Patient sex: F
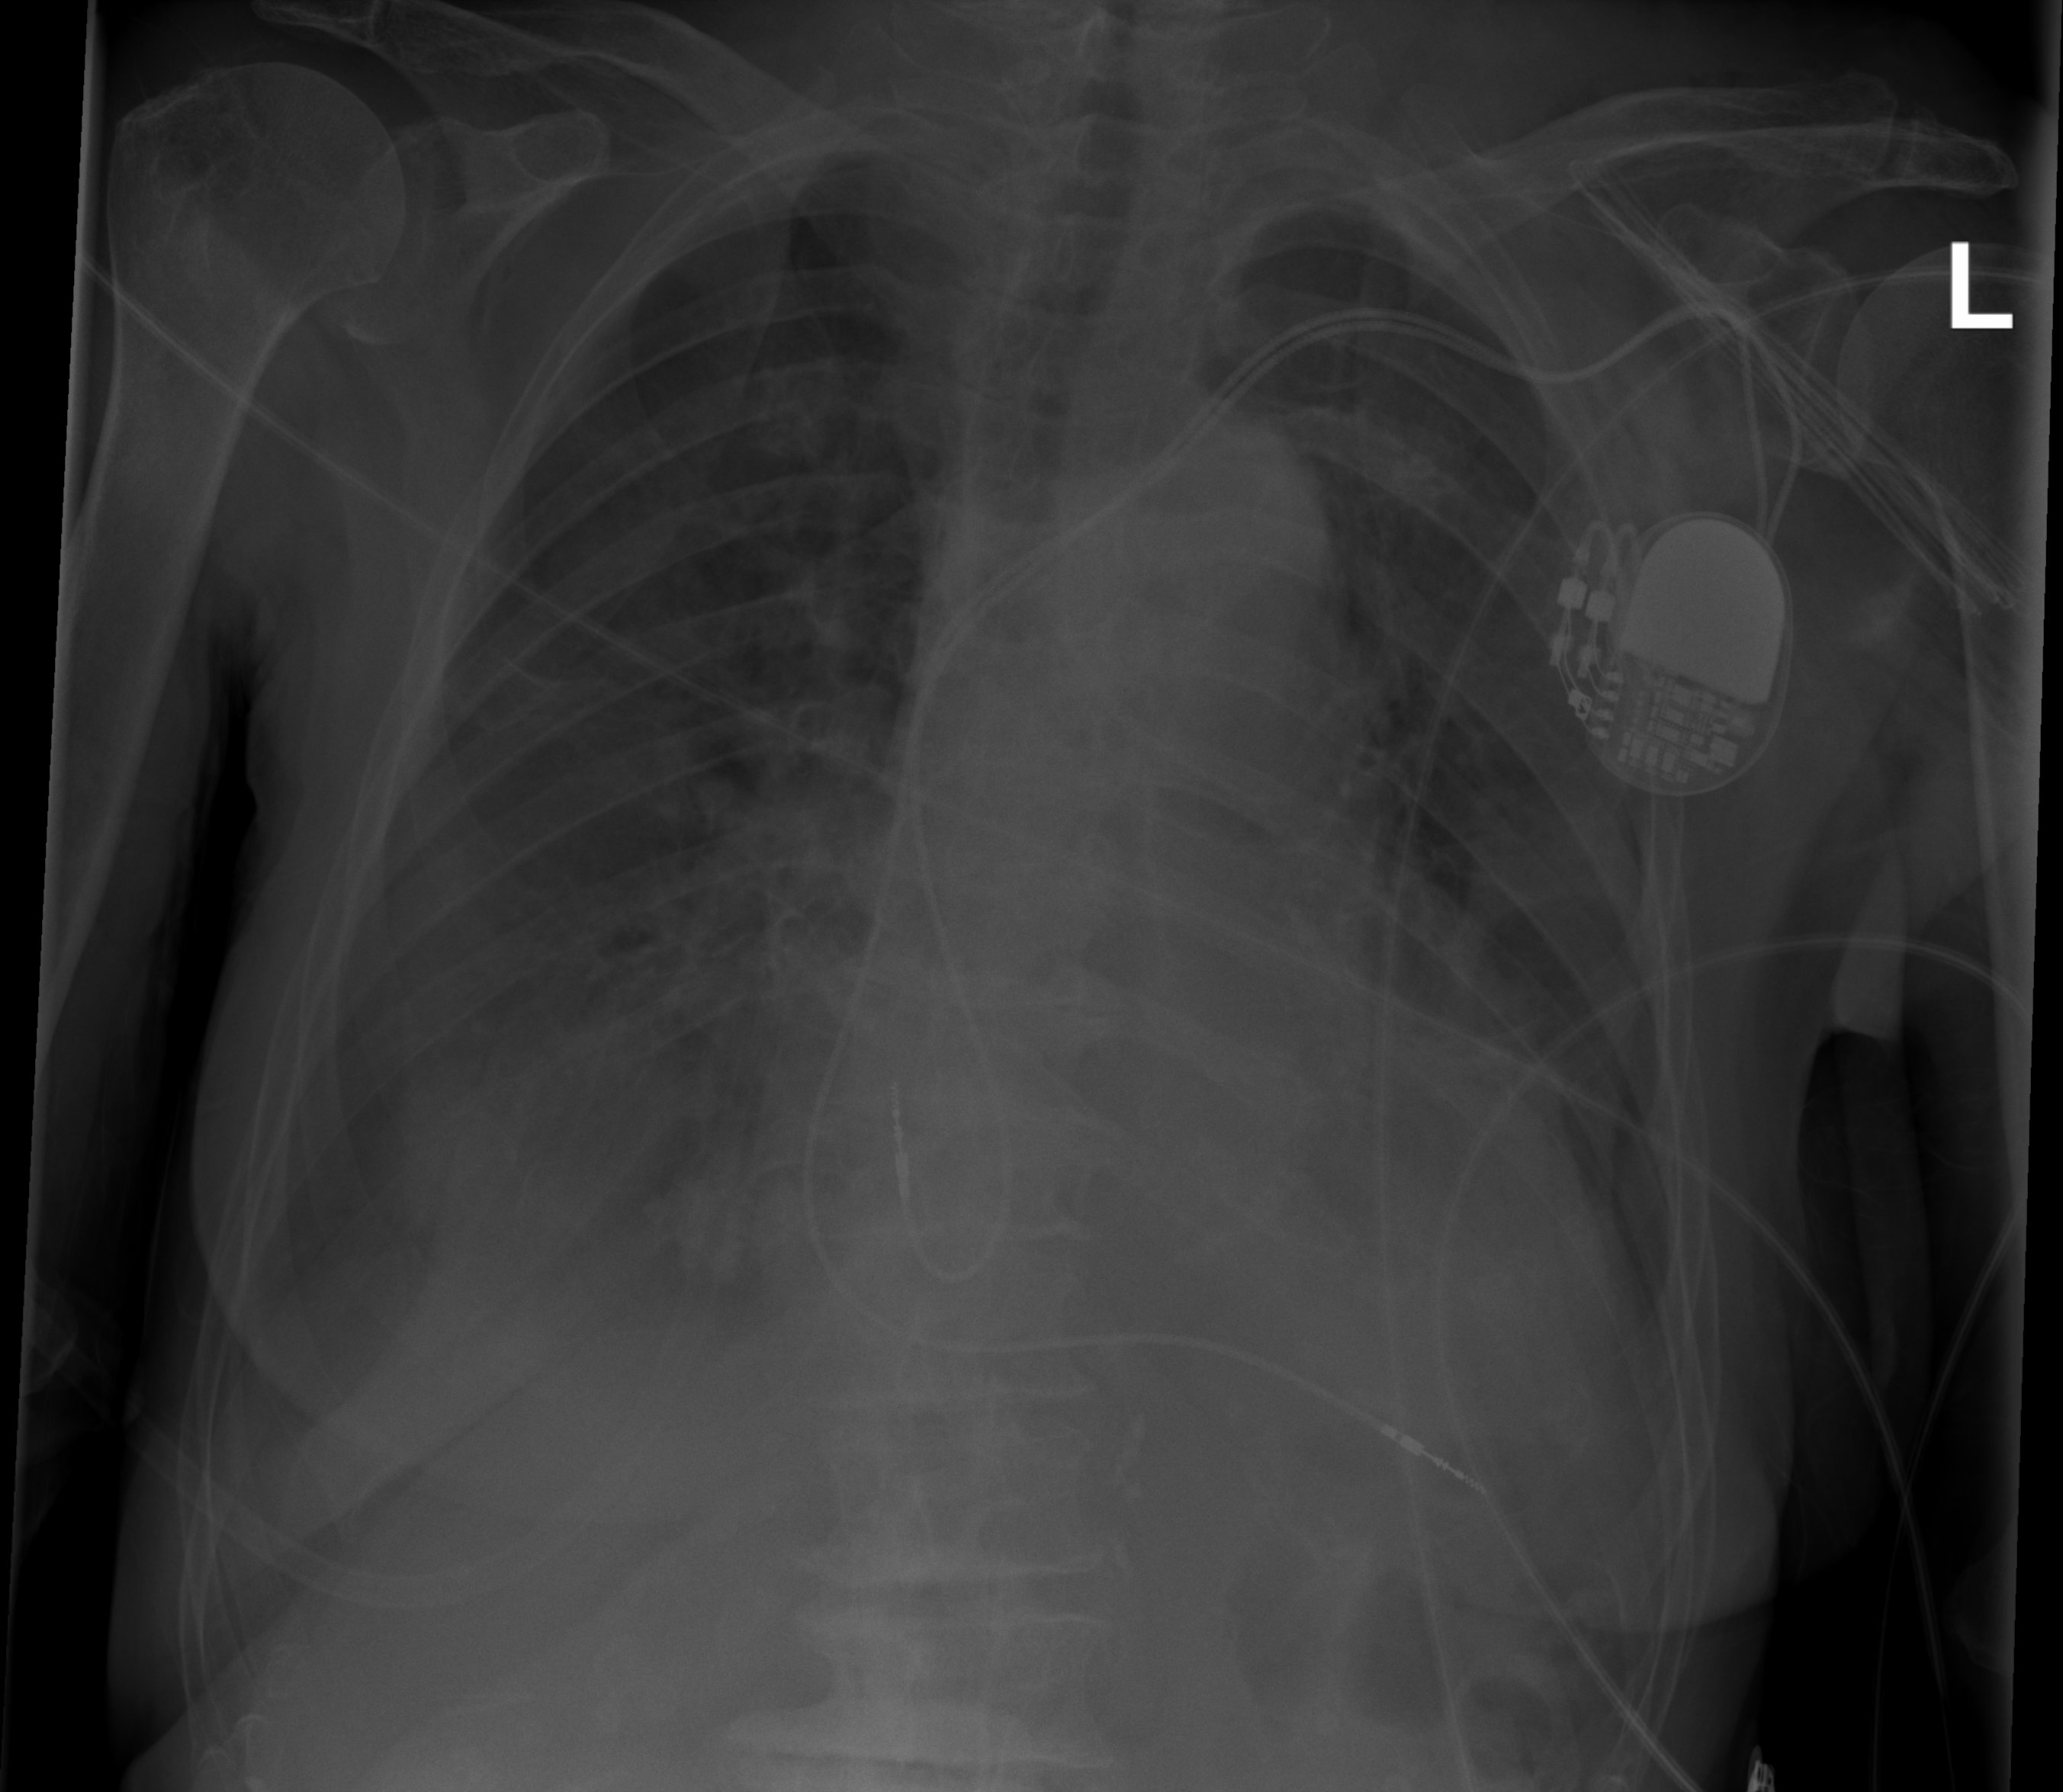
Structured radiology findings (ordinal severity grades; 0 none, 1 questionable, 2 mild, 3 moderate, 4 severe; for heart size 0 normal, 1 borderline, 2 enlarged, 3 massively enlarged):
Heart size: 2
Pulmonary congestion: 3
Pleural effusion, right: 2
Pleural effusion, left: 2
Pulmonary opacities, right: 2
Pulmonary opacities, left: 2
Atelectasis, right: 3
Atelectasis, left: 2